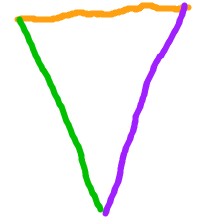
Shape: triangle